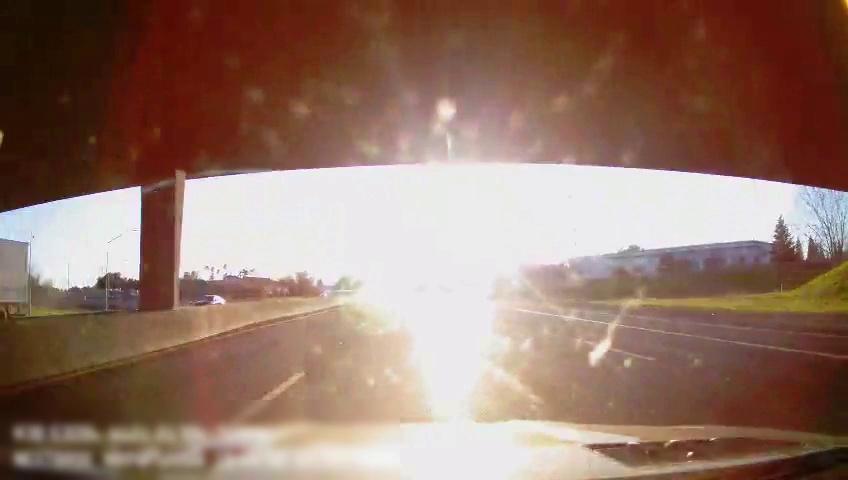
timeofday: Day
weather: Sunny
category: Drivable Space
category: Vehicles | Truck
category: Vehicles | Car
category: Lanes | Alternate Lane
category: Lanes | Alternate Lane
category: Lanes | Current Lane
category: Lanes | Current Lane
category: Lanes | Alternate Lane
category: Lanes | Alternate Lane